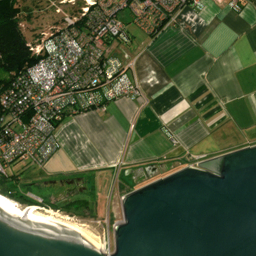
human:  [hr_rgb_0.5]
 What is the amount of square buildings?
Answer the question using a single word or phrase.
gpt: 406

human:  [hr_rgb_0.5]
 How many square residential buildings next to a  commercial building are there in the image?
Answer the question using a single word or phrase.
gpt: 0

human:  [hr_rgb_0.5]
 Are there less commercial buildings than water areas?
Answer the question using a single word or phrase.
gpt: yes

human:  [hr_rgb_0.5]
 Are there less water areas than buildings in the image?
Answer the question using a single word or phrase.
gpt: yes

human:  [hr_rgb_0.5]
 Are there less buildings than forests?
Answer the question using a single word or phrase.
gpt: no

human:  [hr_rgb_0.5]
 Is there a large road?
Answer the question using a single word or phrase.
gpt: no

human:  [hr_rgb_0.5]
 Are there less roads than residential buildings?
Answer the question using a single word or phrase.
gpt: yes

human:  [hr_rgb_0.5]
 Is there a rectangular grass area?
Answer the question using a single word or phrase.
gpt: yes

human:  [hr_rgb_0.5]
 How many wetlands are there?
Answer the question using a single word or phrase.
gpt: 2

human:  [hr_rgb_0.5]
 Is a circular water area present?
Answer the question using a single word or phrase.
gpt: yes

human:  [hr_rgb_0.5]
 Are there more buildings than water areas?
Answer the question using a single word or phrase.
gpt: yes

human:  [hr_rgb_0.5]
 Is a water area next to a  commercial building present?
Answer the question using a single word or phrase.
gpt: yes

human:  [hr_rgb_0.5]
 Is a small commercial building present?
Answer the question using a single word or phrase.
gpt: yes

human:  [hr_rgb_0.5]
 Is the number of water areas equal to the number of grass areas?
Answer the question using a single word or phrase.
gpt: no

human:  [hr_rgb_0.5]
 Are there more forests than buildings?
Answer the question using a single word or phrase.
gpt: no

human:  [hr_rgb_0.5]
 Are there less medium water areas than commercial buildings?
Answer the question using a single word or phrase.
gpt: no

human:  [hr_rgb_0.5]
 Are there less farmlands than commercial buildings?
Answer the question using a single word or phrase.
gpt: no

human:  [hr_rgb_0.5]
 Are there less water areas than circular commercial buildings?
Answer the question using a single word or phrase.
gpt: no

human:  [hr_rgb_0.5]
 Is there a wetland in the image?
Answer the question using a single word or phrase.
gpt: yes

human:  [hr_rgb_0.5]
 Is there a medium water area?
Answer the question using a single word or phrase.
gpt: yes

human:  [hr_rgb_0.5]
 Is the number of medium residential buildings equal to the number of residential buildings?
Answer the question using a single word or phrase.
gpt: no

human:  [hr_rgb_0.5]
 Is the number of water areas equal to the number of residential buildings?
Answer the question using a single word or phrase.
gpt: no

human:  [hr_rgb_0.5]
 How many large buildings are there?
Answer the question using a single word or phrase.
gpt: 0

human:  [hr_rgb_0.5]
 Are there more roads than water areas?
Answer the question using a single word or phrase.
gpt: yes

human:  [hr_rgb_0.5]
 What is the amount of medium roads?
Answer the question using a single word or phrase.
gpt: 0

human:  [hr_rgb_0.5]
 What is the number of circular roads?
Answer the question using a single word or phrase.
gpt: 0

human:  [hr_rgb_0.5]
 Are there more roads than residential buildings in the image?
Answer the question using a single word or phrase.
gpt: no

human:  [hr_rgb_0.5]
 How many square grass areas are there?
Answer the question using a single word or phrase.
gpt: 1

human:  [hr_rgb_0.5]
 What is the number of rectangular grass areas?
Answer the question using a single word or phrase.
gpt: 18

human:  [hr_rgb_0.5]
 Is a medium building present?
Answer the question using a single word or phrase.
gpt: yes

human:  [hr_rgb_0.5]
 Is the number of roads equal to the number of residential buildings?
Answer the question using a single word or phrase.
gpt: no

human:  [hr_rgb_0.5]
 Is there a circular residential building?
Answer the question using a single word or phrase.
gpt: no

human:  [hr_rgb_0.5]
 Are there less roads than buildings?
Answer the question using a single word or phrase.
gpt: yes

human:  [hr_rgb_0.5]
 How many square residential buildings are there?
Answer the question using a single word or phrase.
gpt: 0

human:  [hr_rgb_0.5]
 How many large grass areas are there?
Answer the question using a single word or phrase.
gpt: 86

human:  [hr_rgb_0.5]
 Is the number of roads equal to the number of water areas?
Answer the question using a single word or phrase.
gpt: no